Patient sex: F
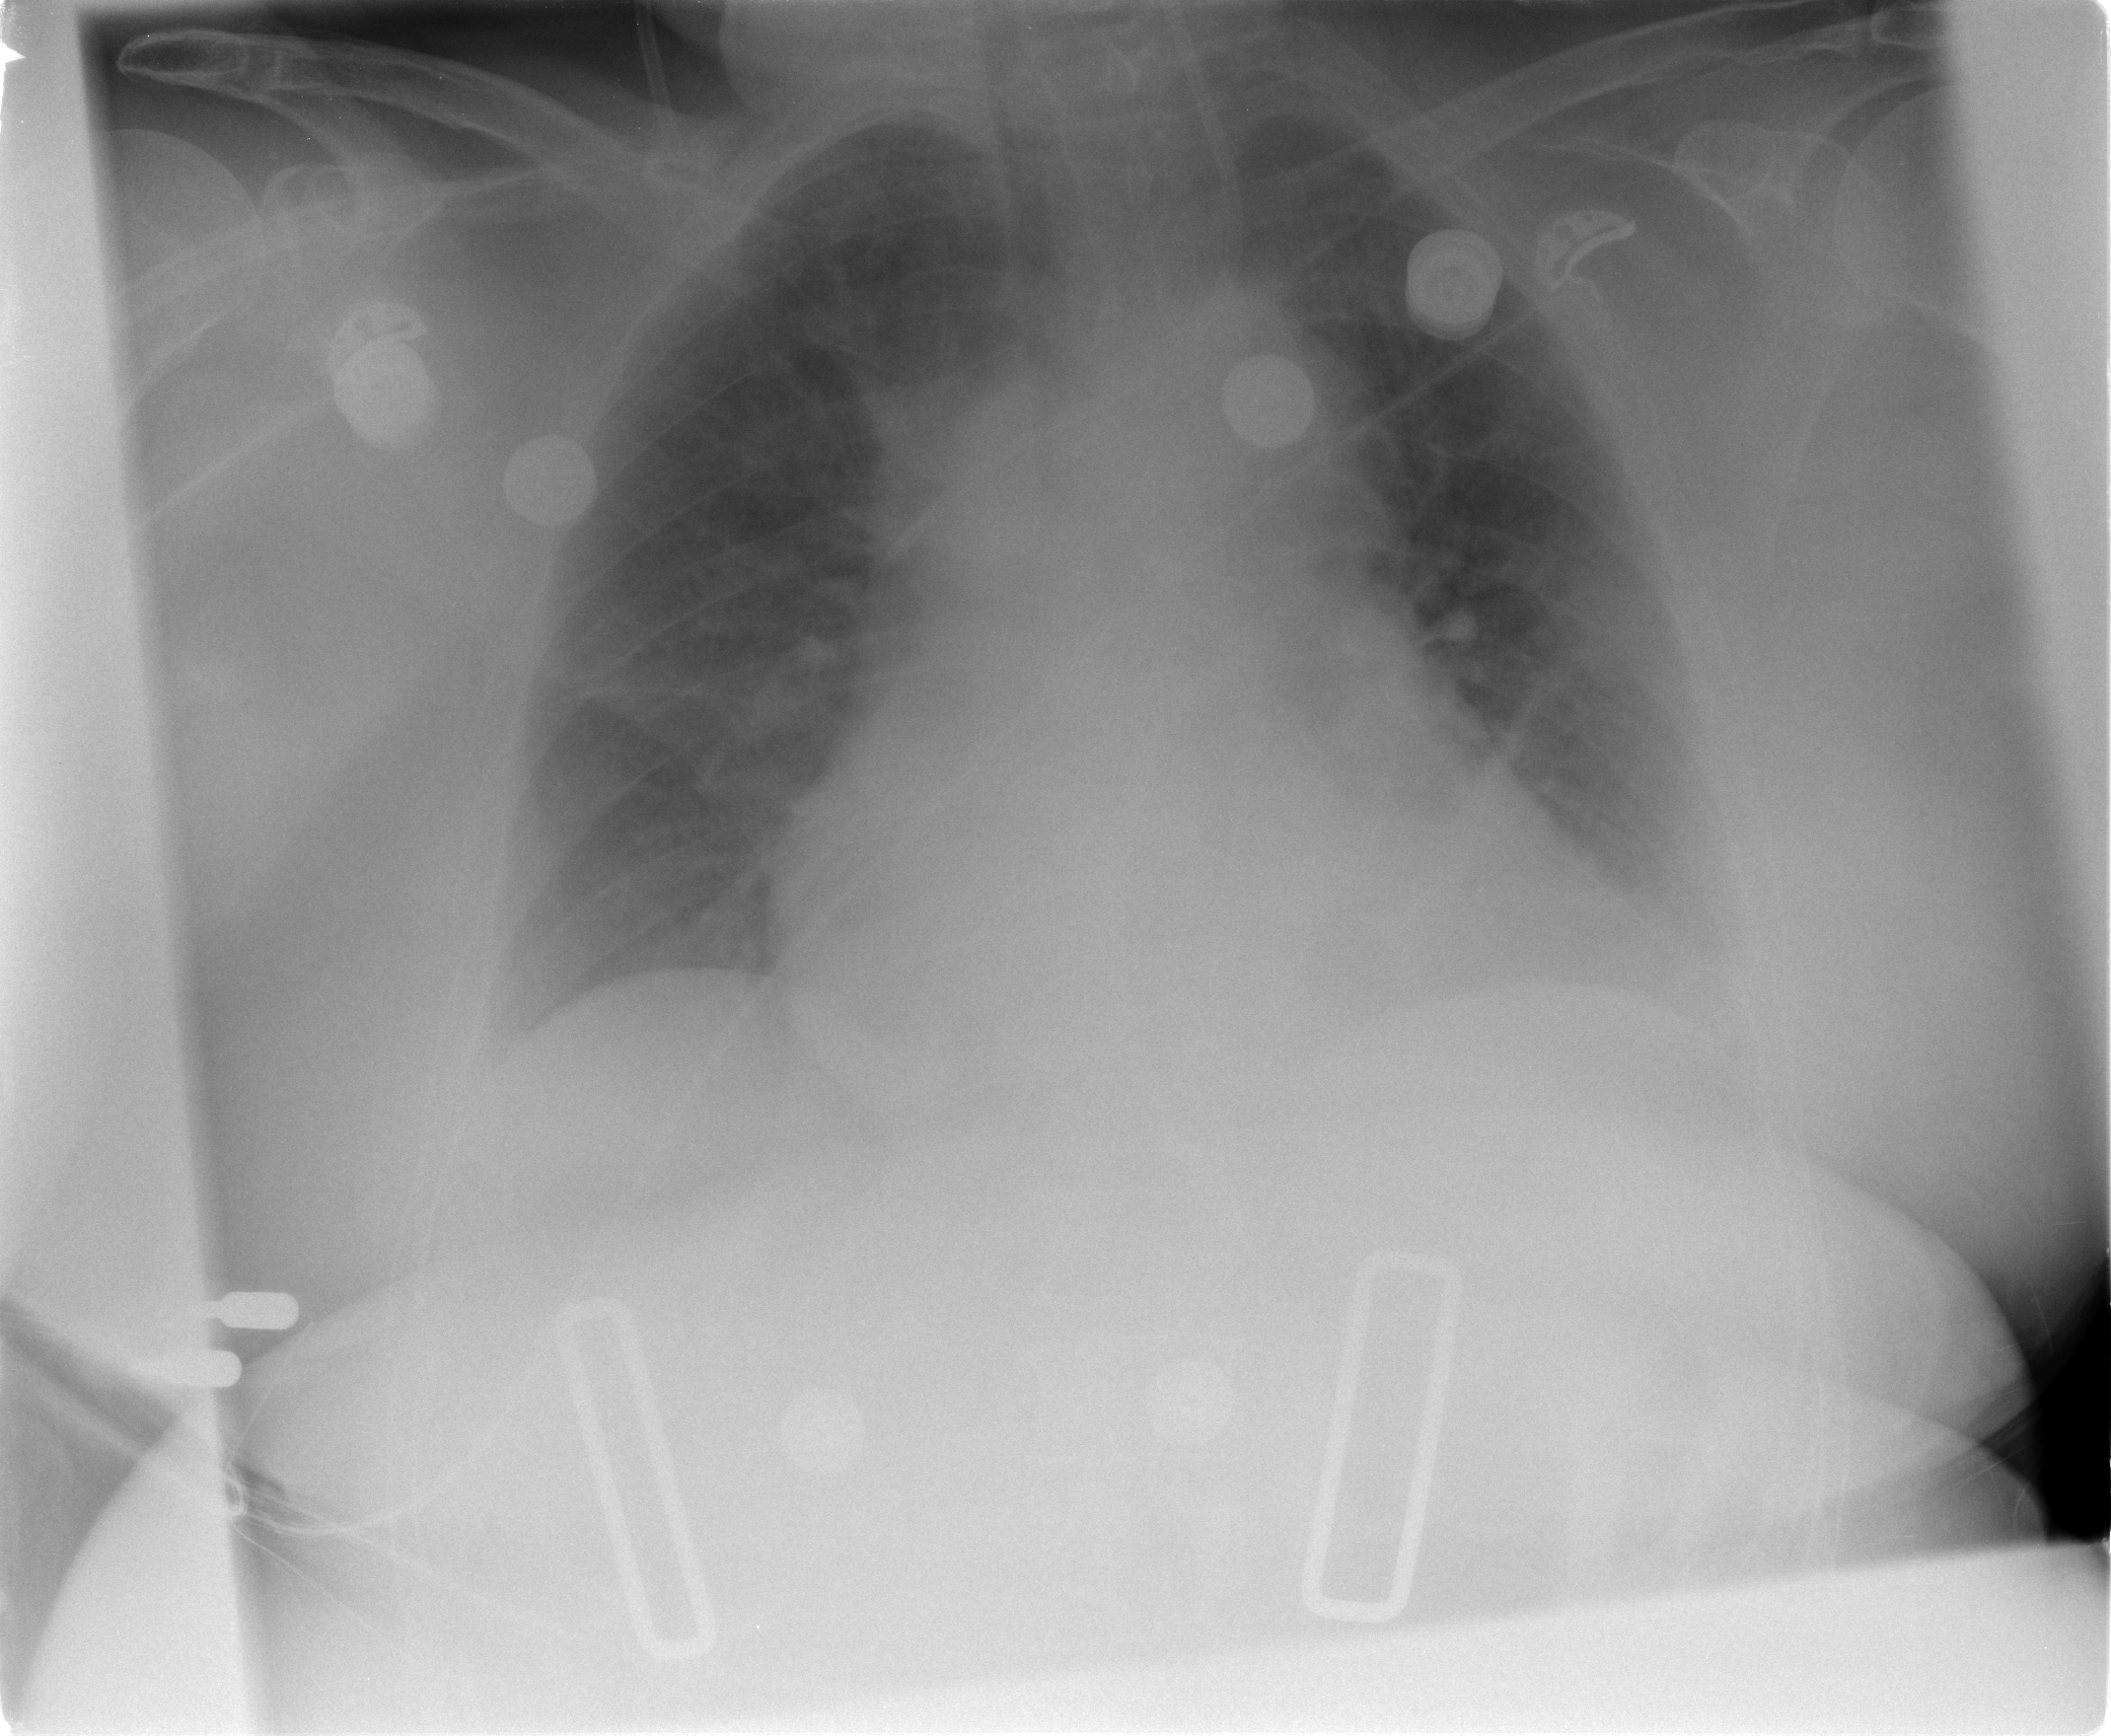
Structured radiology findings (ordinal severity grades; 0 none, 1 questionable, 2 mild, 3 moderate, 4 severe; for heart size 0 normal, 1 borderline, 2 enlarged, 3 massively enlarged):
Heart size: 2
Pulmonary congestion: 2
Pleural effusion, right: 0
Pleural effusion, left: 1
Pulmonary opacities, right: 0
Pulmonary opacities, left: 0
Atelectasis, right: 0
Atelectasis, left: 2